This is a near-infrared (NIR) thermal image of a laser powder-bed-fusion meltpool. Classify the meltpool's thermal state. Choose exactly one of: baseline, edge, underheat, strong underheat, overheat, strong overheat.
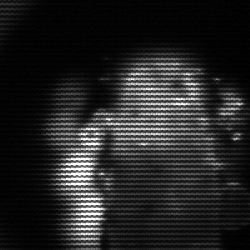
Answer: strong underheat